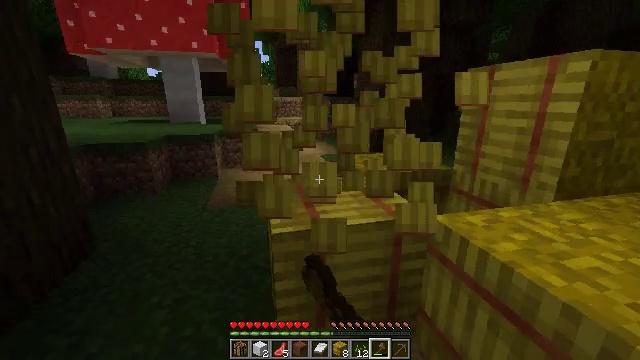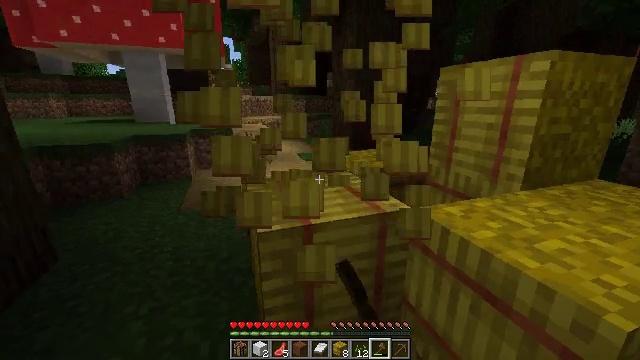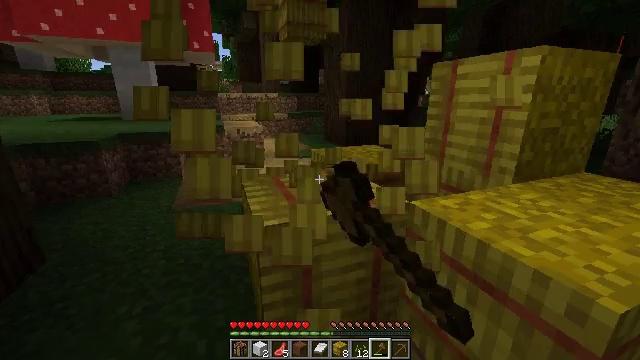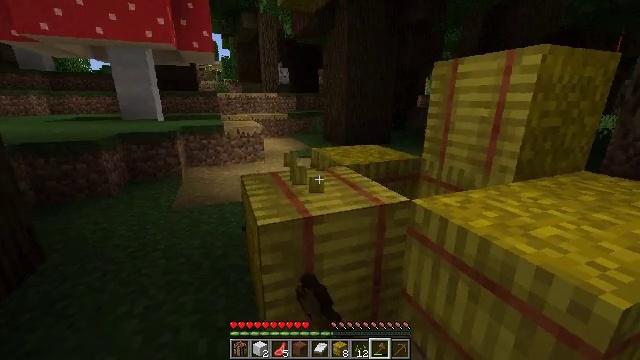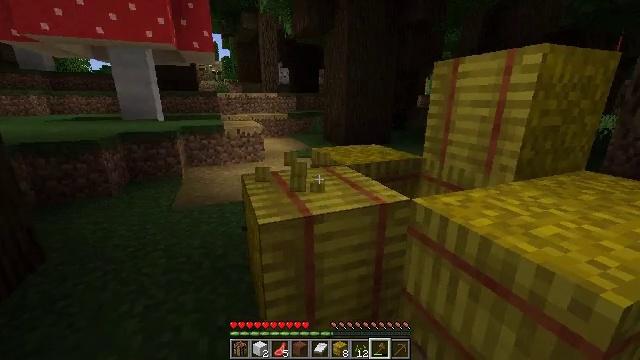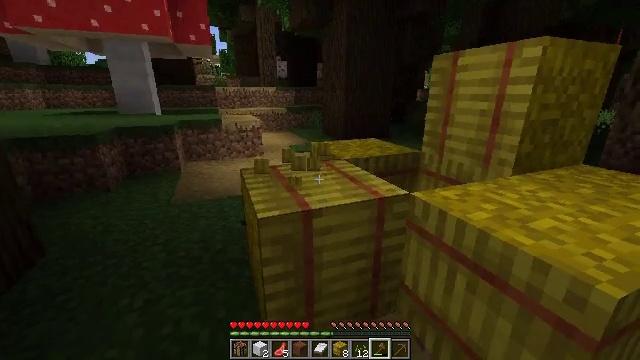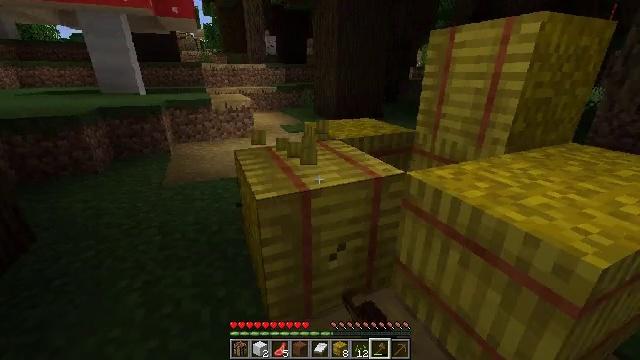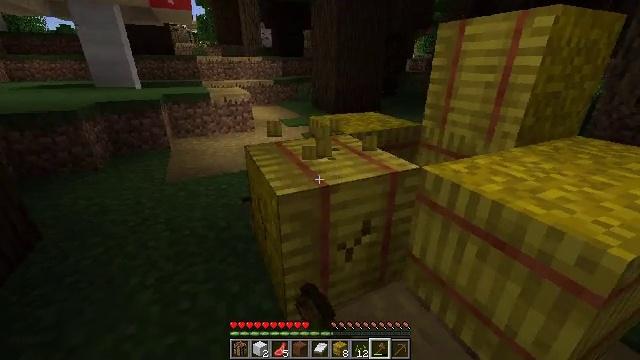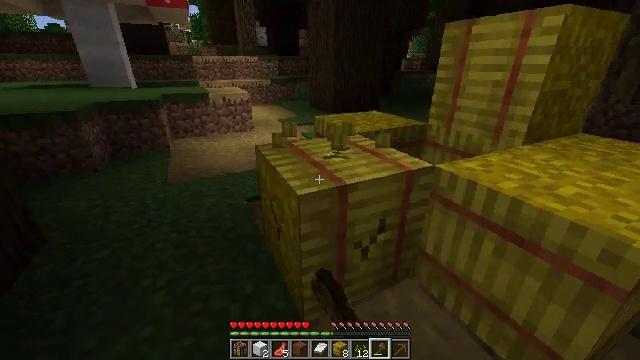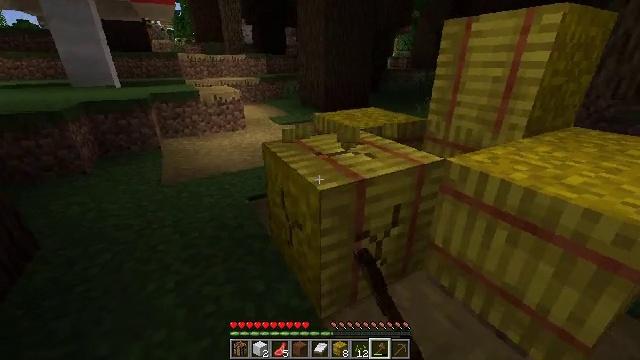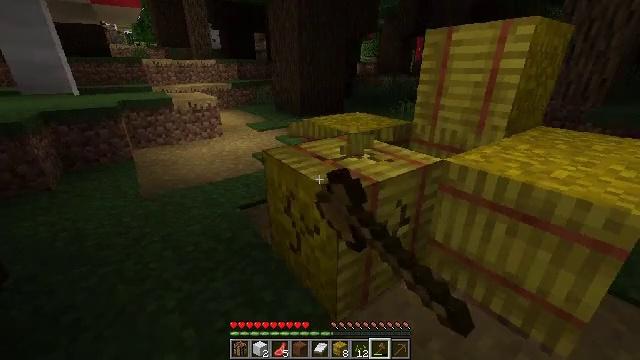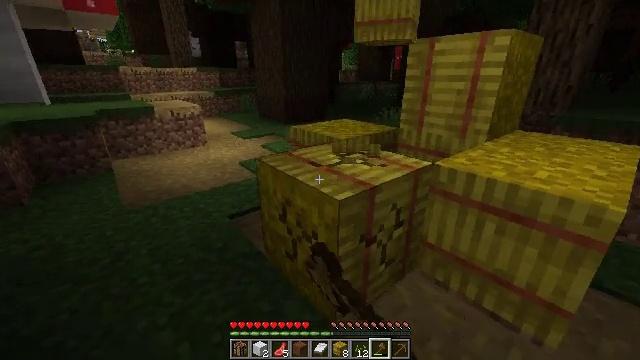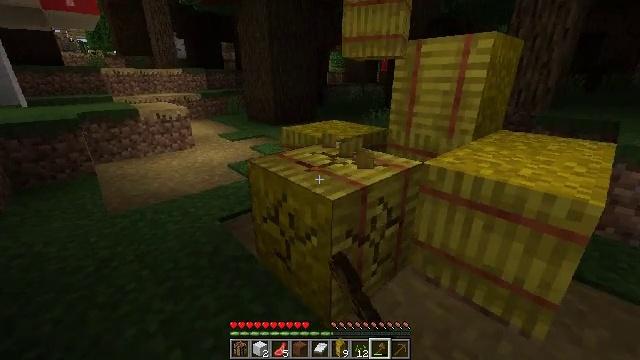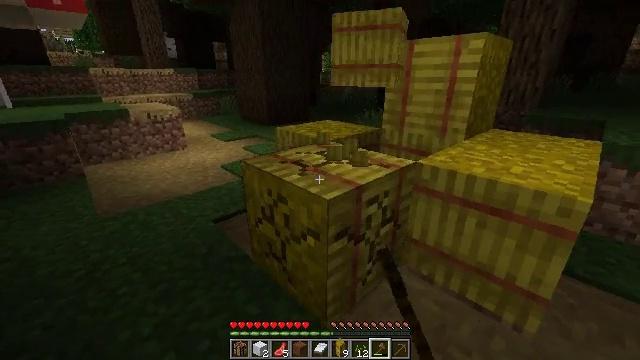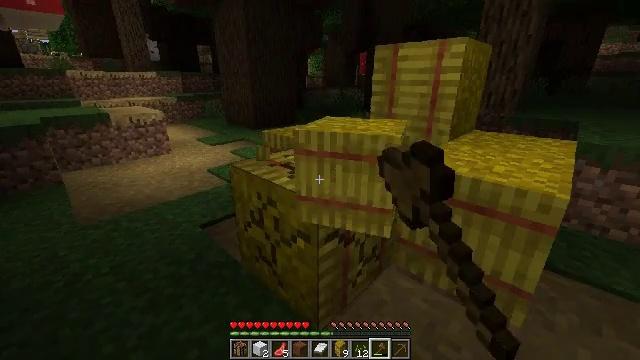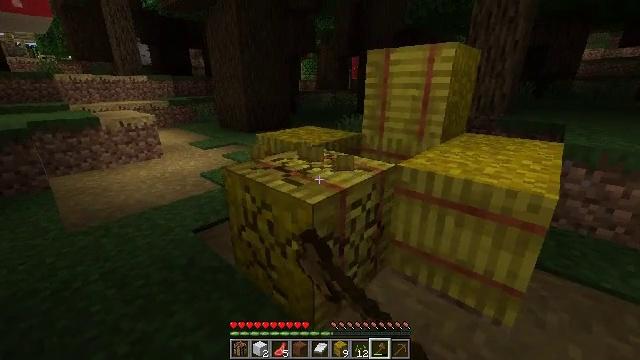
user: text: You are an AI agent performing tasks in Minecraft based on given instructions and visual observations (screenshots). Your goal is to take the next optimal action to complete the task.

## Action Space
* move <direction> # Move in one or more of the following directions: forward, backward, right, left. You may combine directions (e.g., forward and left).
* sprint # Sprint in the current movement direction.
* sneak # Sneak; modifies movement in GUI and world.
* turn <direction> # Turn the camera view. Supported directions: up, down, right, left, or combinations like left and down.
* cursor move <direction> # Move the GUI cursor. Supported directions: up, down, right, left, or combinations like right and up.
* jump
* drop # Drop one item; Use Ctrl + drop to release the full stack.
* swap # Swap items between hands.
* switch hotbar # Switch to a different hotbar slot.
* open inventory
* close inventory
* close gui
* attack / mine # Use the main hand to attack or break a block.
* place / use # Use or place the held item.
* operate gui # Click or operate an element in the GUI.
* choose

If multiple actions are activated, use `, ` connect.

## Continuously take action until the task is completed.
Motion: motion action
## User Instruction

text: Attack the hay block to get hay.
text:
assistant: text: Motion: turn right, attack / mine
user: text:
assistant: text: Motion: turn right, attack / mine
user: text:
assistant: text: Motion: attack / mine
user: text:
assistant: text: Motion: attack / mine
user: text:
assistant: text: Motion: turn down, attack / mine
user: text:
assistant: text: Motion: move left, turn right and down, attack / mine
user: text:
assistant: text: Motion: move left, turn right and down, attack / mine
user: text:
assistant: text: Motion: move left, turn right, attack / mine
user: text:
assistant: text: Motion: move left, turn right, attack / mine
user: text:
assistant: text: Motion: turn right and up, attack / mine
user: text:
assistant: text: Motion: turn right and up, attack / mine
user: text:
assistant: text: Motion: turn right, attack / mine
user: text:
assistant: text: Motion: turn right, attack / mine
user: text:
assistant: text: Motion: turn right, attack / mine
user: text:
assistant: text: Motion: turn right, attack / mine
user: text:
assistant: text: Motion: attack / mine
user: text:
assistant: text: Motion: attack / mine
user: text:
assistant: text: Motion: attack / mine
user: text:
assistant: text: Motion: move left, attack / mine
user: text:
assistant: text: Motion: move forward and move left, attack / mine
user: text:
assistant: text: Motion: move forward and move left, attack / mine
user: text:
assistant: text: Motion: move forward and move left, attack / mine
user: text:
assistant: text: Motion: move forward and move left, attack / mine
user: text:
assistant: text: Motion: move forward and move left, turn right, attack / mine
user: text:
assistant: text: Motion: move forward and move left, turn right, attack / mine
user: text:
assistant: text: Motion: move forward, turn right, attack / mine
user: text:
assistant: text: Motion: turn right, attack / mine
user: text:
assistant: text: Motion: turn right, attack / mine
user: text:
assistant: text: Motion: turn right, attack / mine
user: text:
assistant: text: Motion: turn right, attack / mine